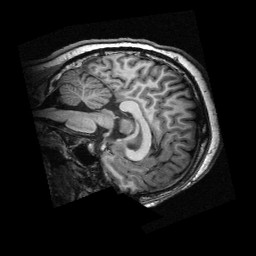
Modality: T1w
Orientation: sagittal
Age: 10
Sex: male
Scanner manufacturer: siemens
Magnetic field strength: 3 T
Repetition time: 2.3 s
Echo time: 0.00336 s